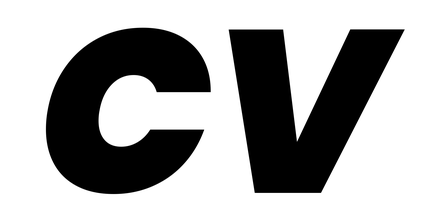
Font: Poppins-BlackItalic